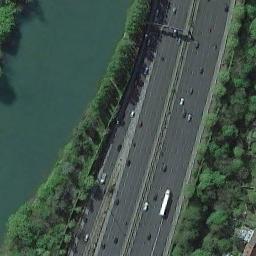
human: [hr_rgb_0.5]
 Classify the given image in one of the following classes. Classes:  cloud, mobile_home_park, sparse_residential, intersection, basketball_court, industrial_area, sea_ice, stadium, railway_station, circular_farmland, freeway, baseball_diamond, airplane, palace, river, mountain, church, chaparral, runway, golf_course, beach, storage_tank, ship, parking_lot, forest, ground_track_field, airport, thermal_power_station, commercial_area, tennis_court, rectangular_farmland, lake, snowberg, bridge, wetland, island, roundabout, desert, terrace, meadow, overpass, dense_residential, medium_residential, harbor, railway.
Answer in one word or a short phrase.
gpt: freeway